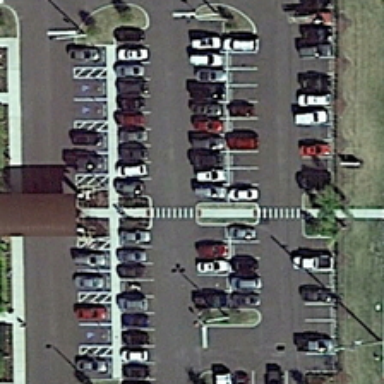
Many cars are parked in a parking lot with some green trees .